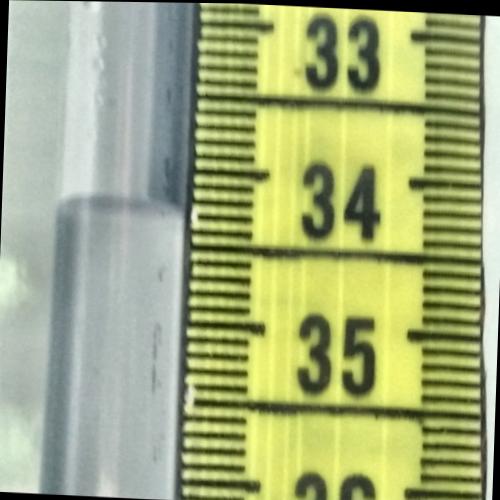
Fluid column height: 34.3 cm